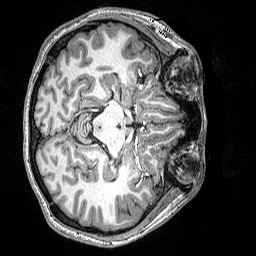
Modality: T1w
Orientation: axial